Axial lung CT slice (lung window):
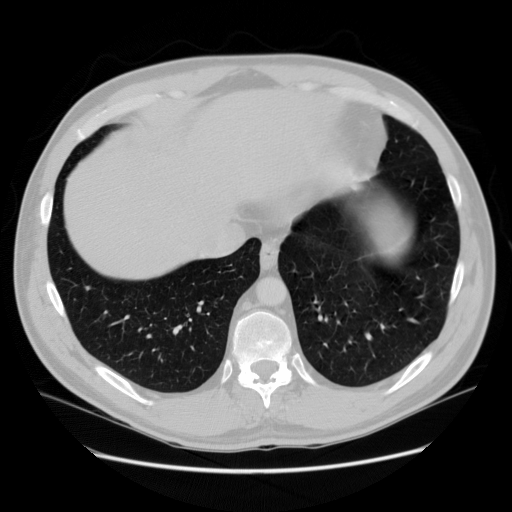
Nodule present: no